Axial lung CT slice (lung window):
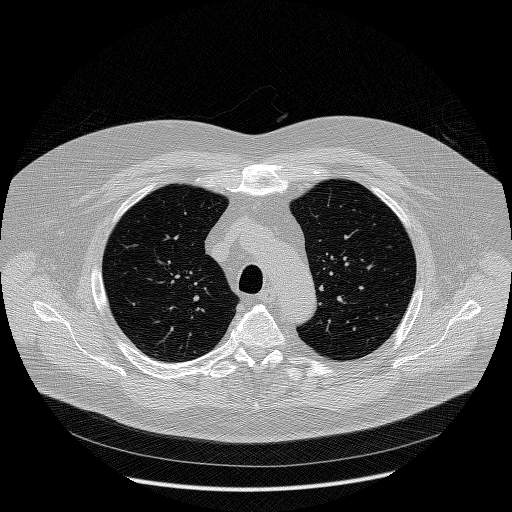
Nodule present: no